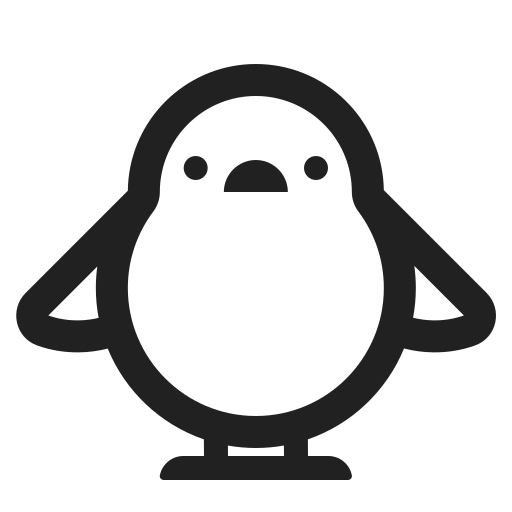
front facing baby chick high contrast